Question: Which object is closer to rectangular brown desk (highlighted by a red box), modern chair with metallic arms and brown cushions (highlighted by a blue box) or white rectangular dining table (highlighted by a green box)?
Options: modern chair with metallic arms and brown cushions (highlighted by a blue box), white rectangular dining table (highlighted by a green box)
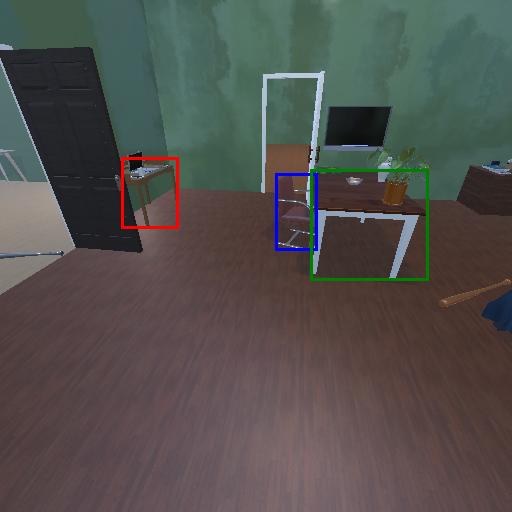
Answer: modern chair with metallic arms and brown cushions (highlighted by a blue box)